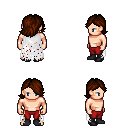
a pixel art fantasy rpg character, male body template, human, light skin, white tattered cape, red pants, brown swoop hairstyle, black shoes, four views (front, back, left, right), 2x2 character sprite sheet, small pixel art, hard edges, no anti-aliasing